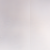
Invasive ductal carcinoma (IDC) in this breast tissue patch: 0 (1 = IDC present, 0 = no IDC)